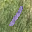
Label: 1